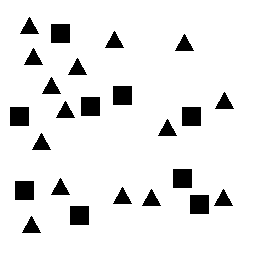
Squares: 9
Triangles: 15
Stars: 0
Total shapes: 24